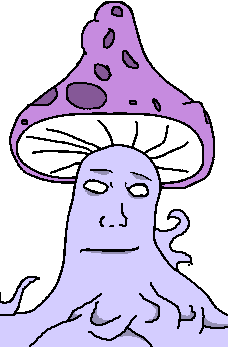
Label: 5_Shroomjak